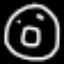
Label: donut